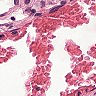
Metastatic tissue present: no